Chest X-ray:
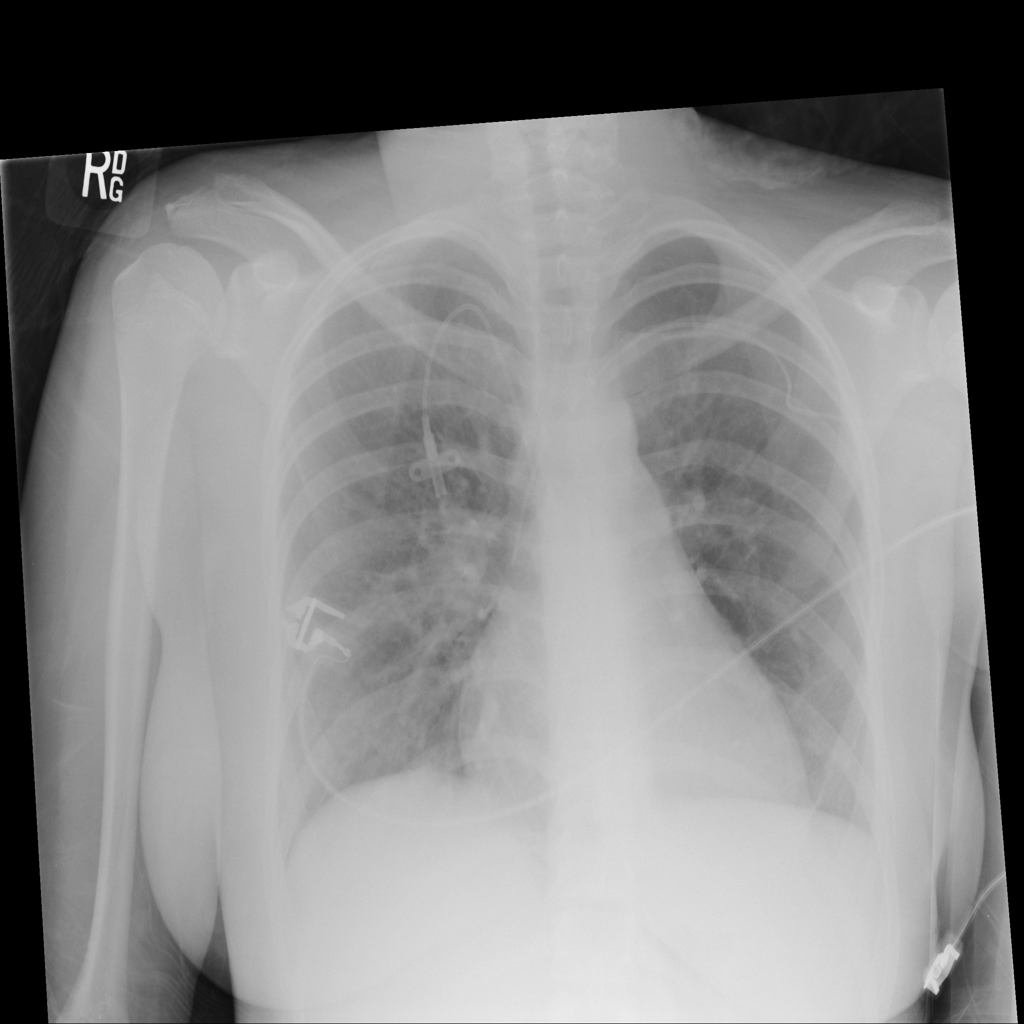
Findings: Consolidation
No abnormal finding: no